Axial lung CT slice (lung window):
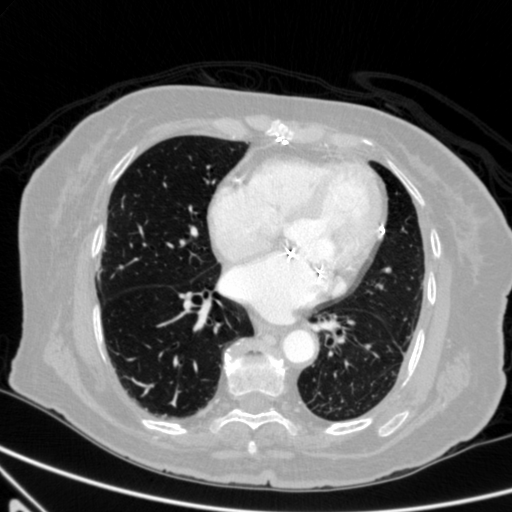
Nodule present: no